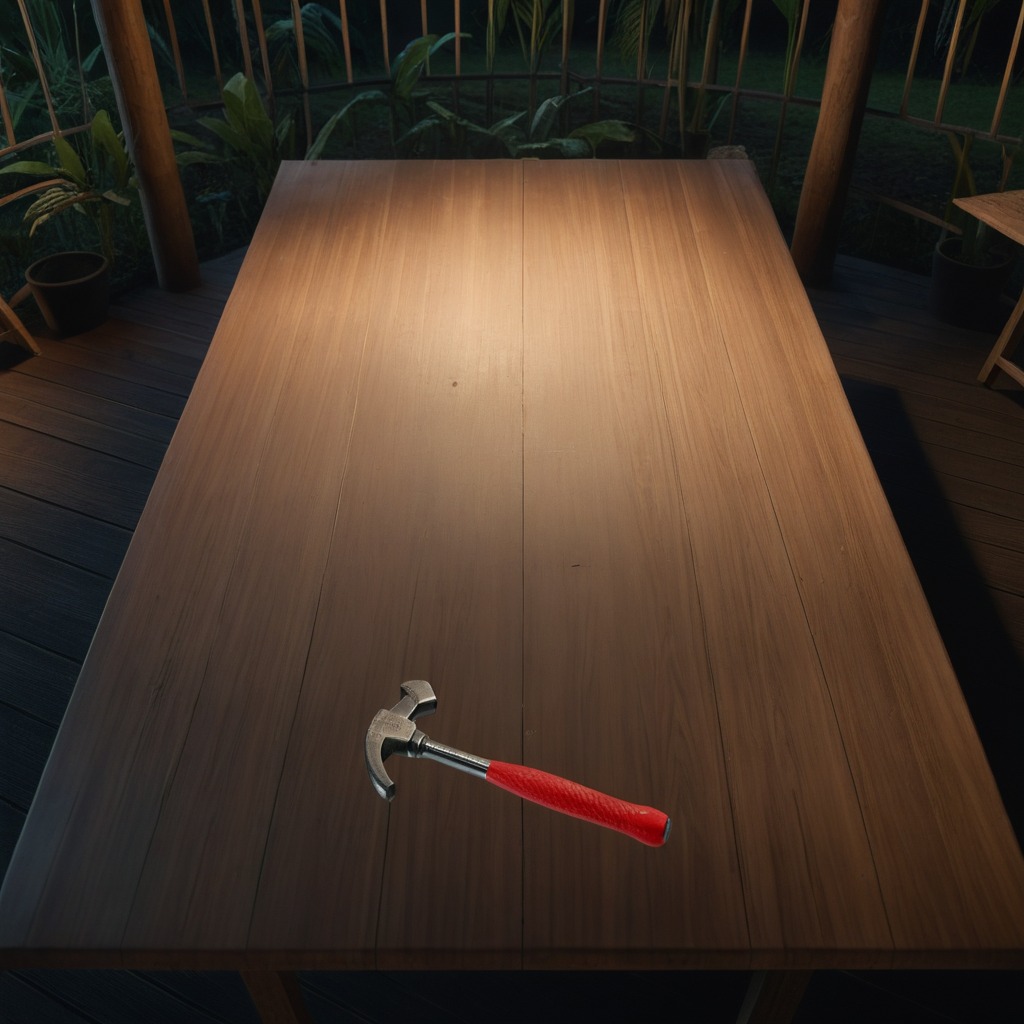
A hammer is lying on the wooden table inside a jungle field workshop tent at night.